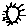
Label: sun